Platform: macOS
Application: Chrome
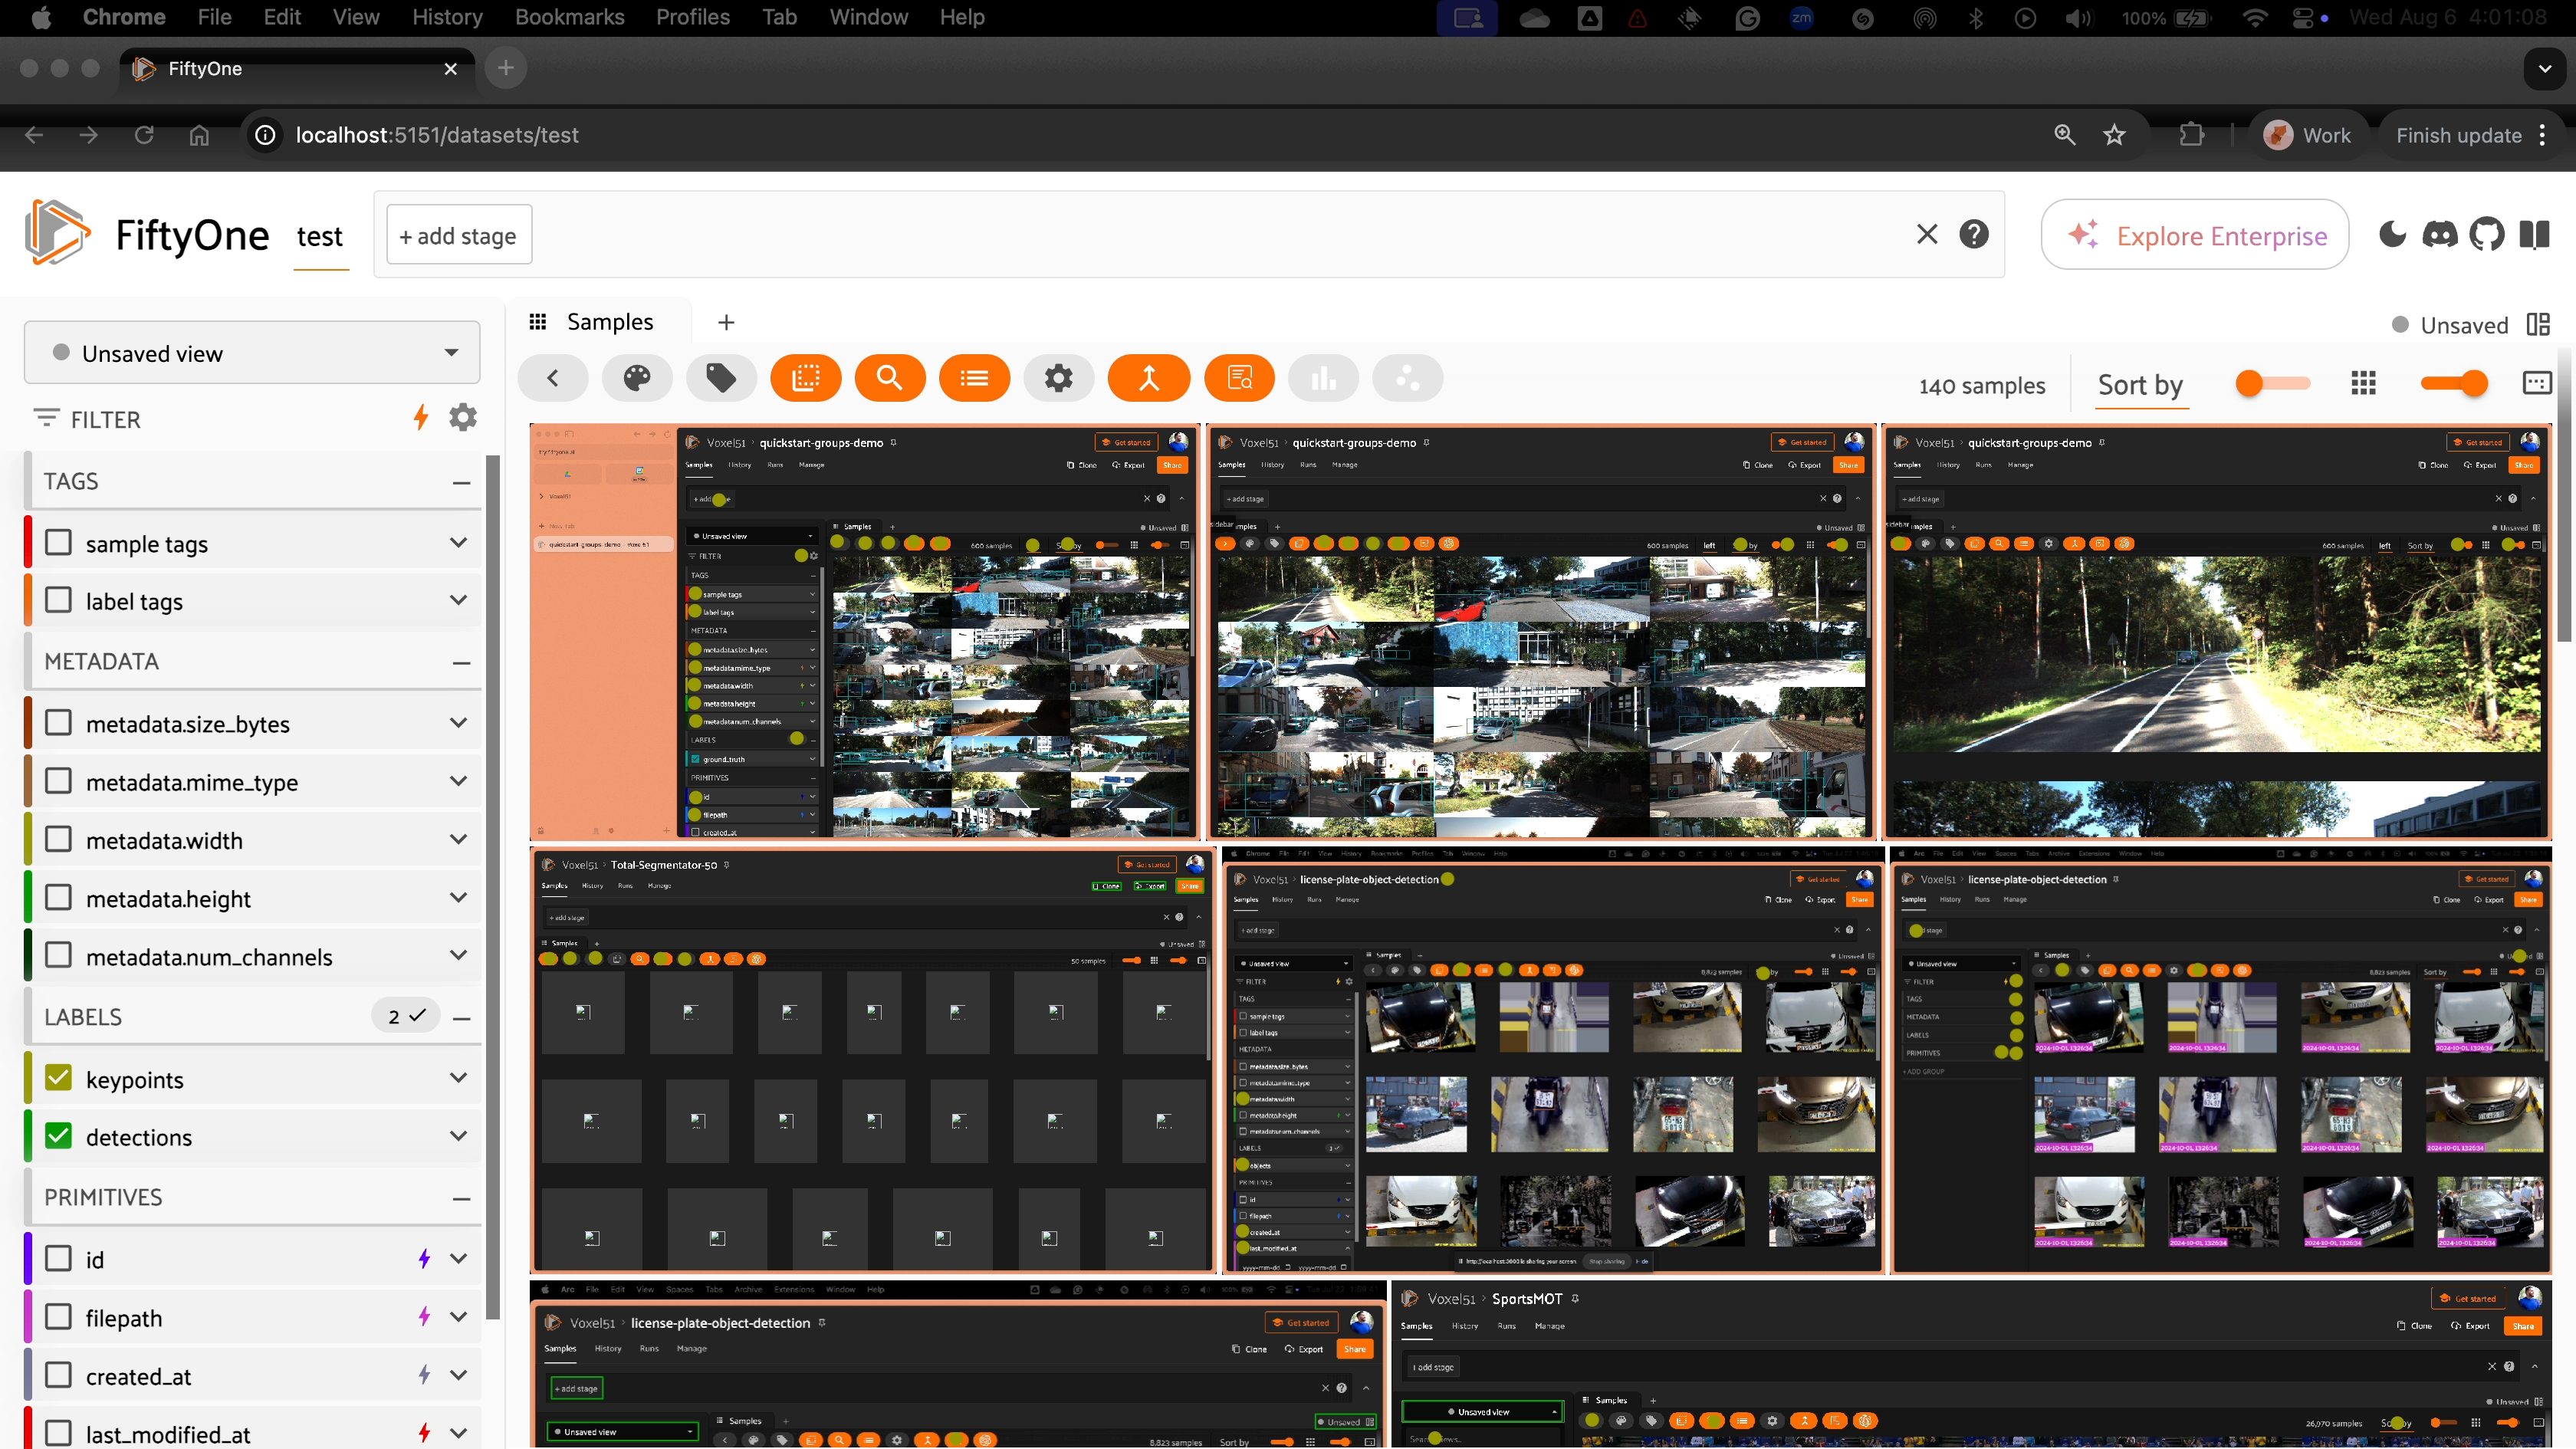
task_description: Show available filter options for metadata.size_bytes located in the metadata group of the sidebar
action_type: click
element_info: Icon
steps_since_start: 1